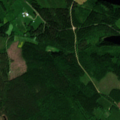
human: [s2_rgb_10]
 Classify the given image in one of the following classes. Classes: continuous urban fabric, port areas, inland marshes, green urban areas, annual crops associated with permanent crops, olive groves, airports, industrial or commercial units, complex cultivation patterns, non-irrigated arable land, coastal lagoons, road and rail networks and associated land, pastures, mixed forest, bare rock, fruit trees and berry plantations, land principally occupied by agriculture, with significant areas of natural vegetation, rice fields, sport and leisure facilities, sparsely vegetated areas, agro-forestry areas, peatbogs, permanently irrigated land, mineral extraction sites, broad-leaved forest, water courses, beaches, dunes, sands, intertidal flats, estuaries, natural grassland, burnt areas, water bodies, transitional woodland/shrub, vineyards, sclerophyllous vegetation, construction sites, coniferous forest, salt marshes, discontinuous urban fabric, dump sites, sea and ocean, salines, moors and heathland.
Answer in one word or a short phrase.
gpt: broad-leaved forest, coniferous forest, mixed forest, water bodies